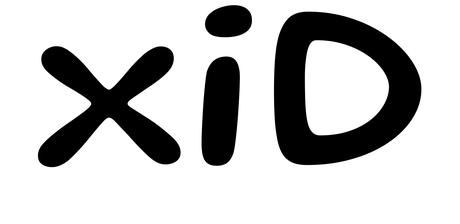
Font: Gluten_Regular